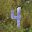
Label: 4